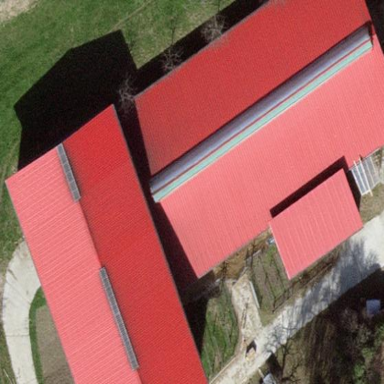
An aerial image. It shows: Farm auxiliary building.